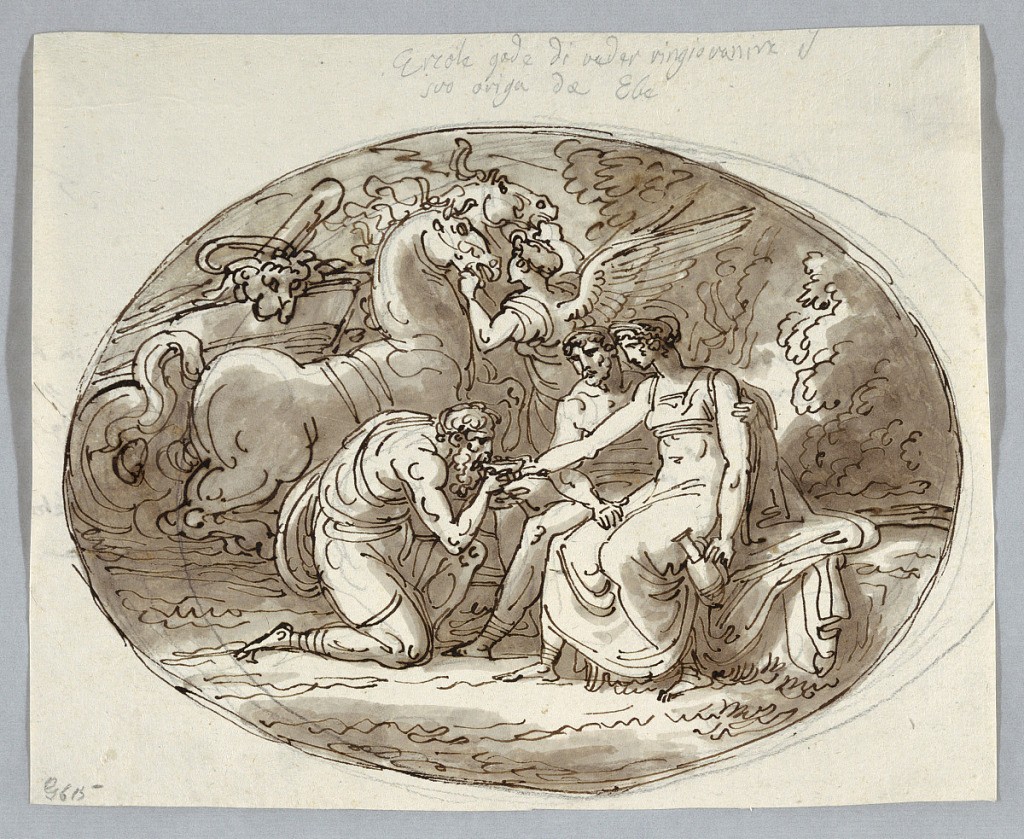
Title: Drawing
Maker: Felice Giani, Italian, 1758–1823
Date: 1800-1810
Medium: Pen and brown ink over traces of graphite on cream laid paper
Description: Oval Kneeling, Iolaus drinks from the cup Hebe extends toward him. She sits together with Hercules upon an elevation of the earth. The horses are held in the rear by a winged genius. The chariot stands behind them.  Reverse: a part of the scheme of the ceiling with a few very roughly sketched decorations, pencil